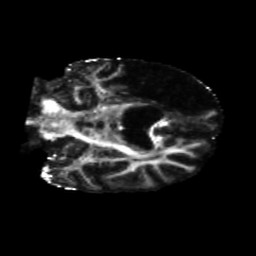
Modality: FA
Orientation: coronal
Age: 68
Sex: male
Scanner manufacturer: siemens
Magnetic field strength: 3 T
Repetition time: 5.47 s
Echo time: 0.0854 s